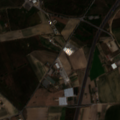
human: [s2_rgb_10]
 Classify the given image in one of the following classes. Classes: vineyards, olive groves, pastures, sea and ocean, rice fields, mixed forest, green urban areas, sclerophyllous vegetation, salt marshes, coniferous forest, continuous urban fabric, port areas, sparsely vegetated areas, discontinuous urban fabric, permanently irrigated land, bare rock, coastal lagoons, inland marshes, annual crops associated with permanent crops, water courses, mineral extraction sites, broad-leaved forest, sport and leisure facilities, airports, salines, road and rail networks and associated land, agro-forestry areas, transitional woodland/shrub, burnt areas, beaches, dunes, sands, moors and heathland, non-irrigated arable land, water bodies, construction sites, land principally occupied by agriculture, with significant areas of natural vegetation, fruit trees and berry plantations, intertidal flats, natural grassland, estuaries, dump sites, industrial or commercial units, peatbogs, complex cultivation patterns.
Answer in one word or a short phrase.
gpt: continuous urban fabric